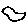
Label: bird